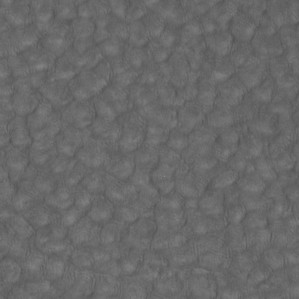
Label: non_frost